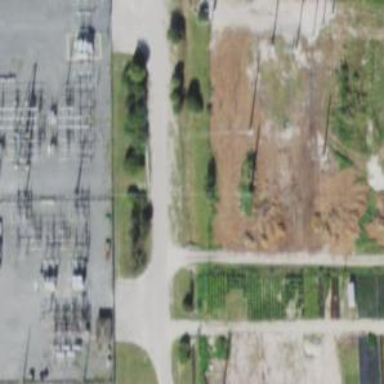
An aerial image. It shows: Power tower.